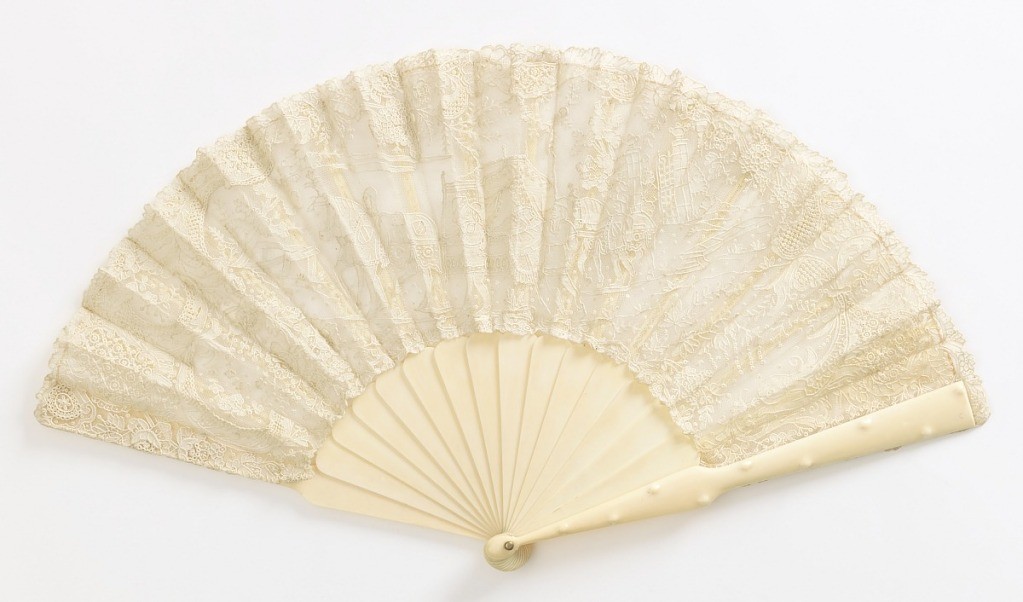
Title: Pleated fan
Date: ca. 1875
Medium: Needle-lace leaf lined with silk net, ivory sticks
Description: Pleated fan with needle lace leaf showing royal procession, lined with net. Ivory sticks. Guards have raised bumps in imitation of bamboo.